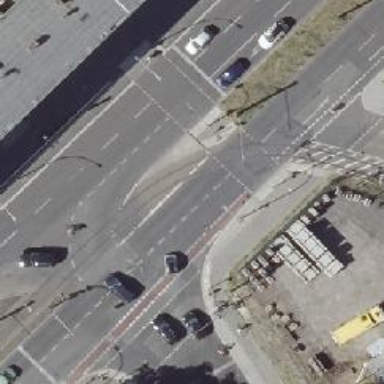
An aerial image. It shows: Road crossing with traffic signals and island.